Chest X-ray:
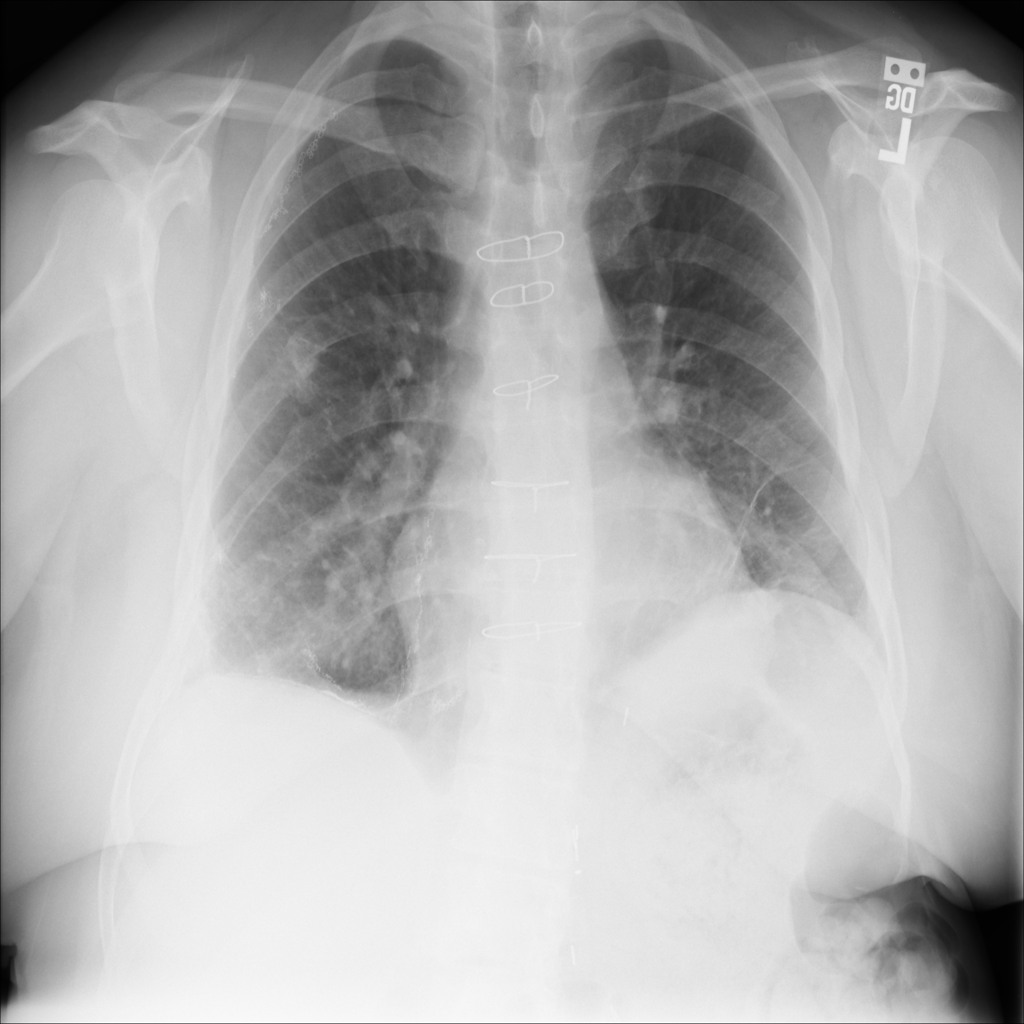
Findings: Fibrosis, Consolidation, Pleural Thickening
No abnormal finding: no